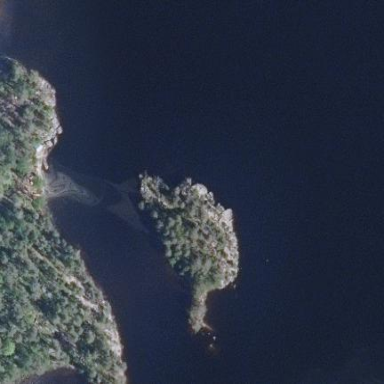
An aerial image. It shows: Islet.